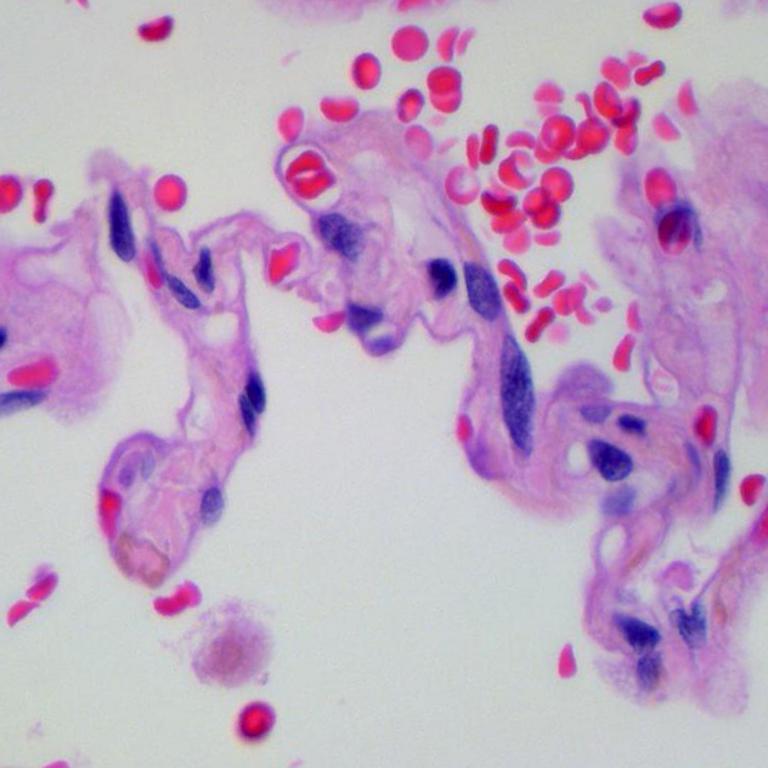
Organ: lung
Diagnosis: benign